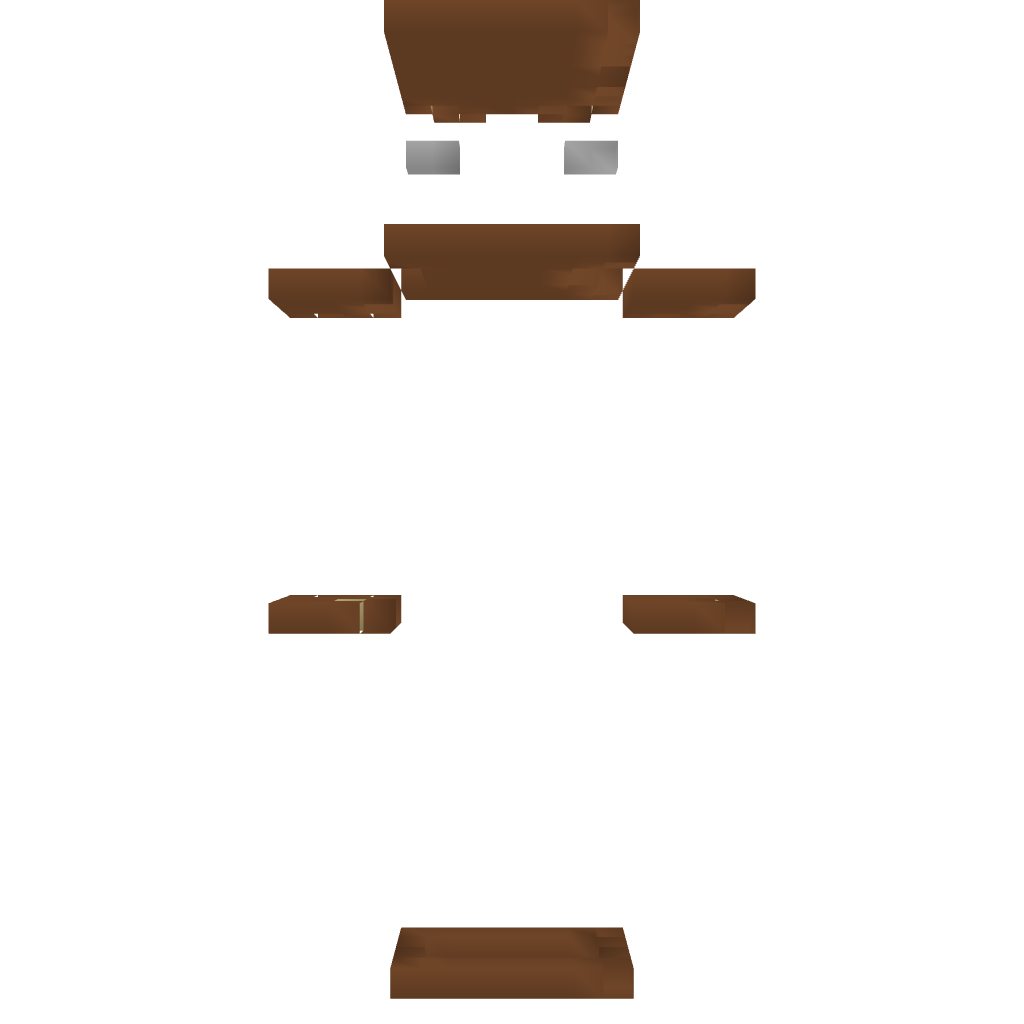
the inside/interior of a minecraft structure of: Mr.Bear